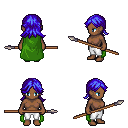
a pixel art fantasy rpg character, female body template, human, dark skin, green cape, white pants, blue loose hair, spear, four views (front, back, left, right), 2x2 character sprite sheet, small pixel art, hard edges, no anti-aliasing